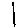
Label: line